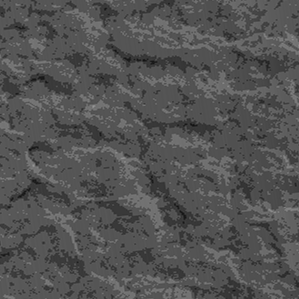
Label: frost